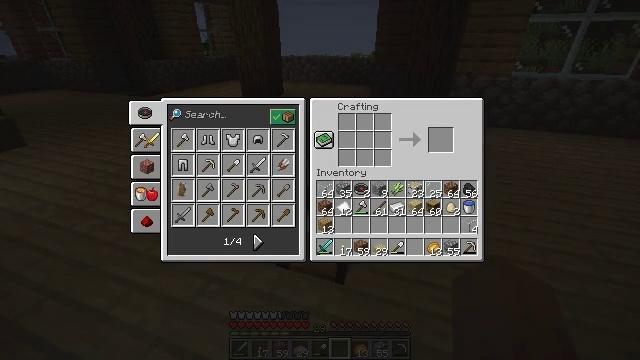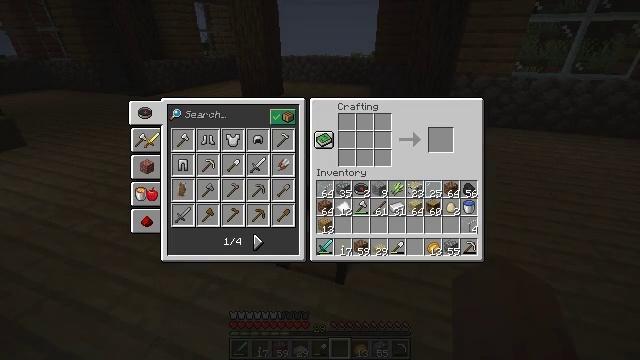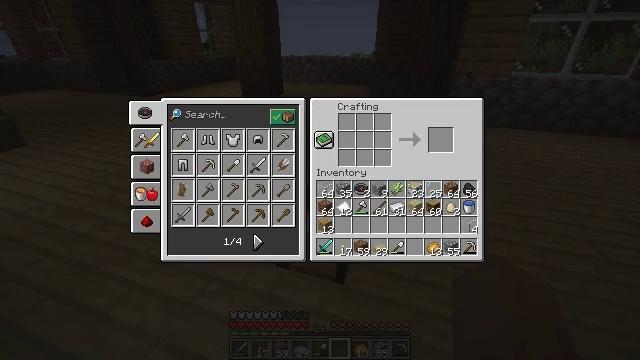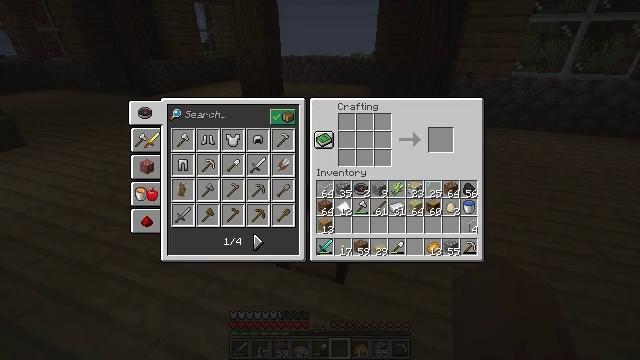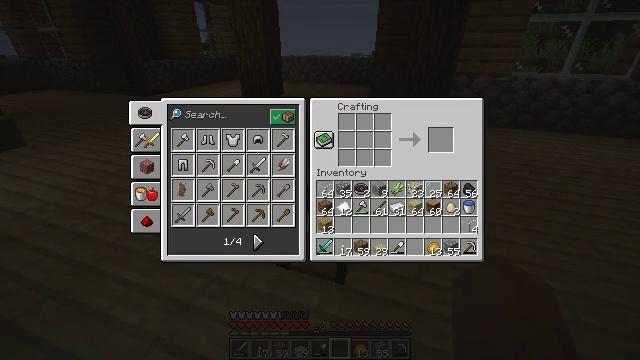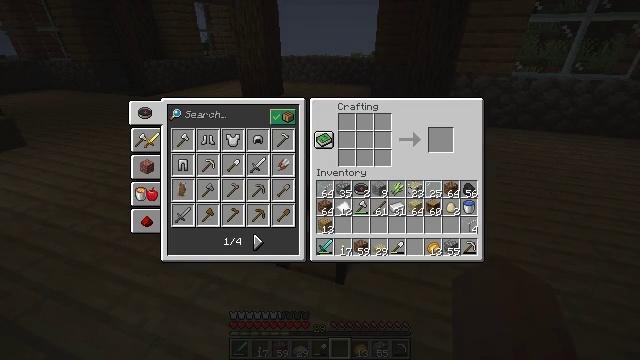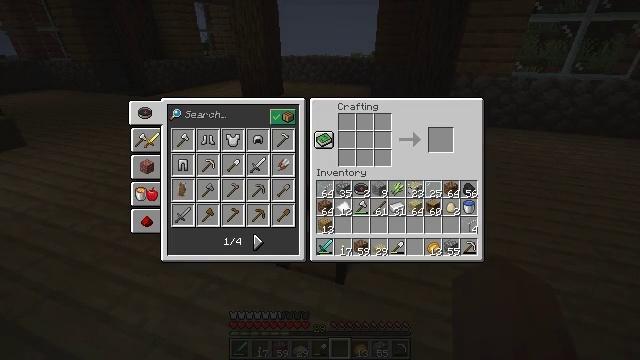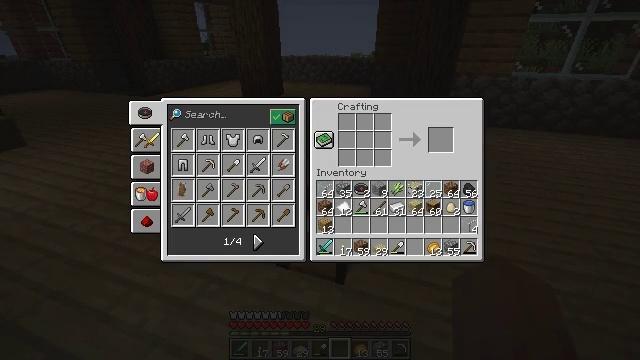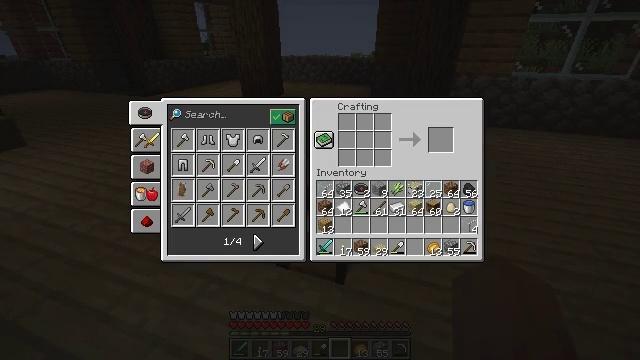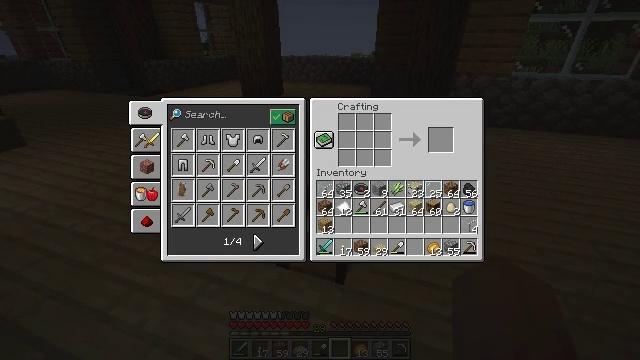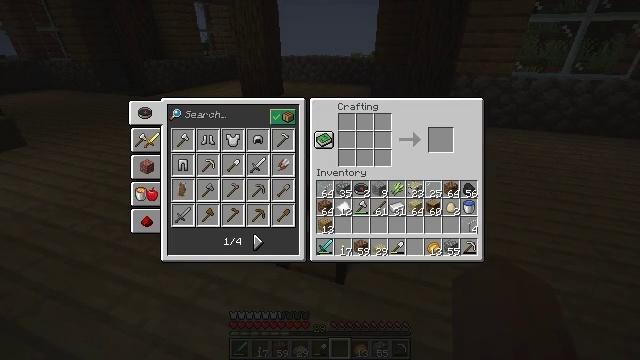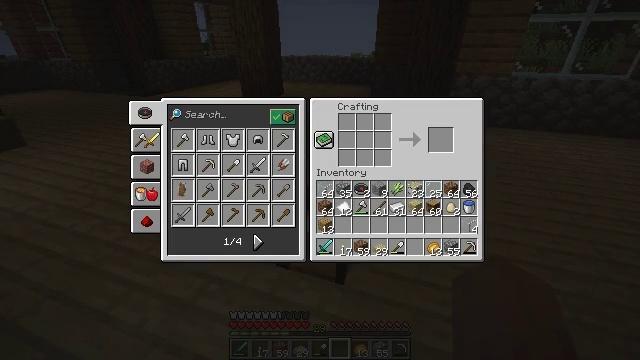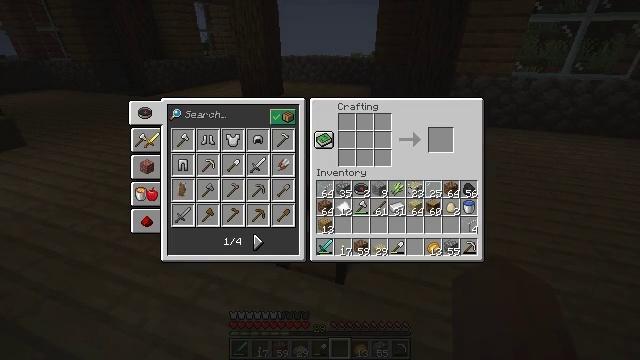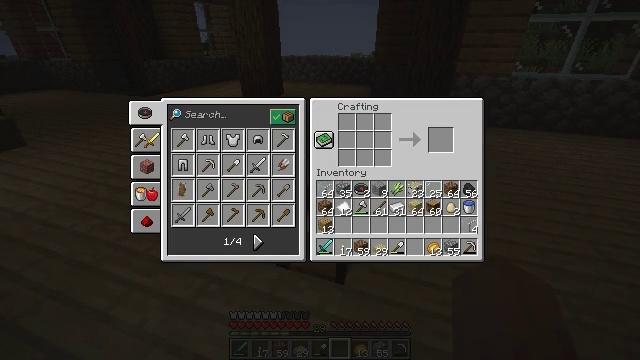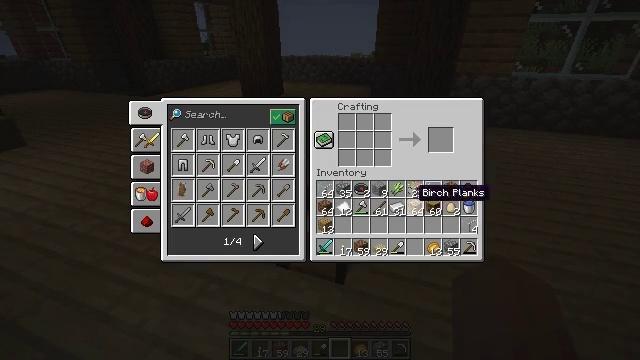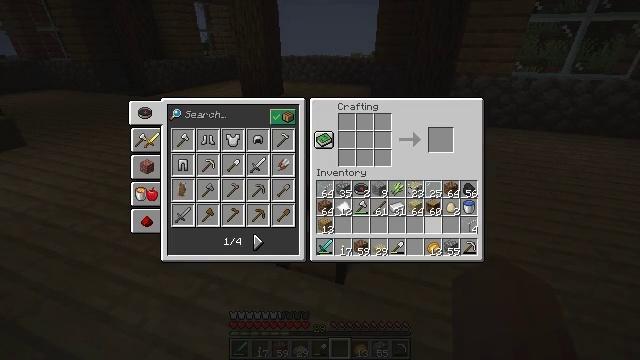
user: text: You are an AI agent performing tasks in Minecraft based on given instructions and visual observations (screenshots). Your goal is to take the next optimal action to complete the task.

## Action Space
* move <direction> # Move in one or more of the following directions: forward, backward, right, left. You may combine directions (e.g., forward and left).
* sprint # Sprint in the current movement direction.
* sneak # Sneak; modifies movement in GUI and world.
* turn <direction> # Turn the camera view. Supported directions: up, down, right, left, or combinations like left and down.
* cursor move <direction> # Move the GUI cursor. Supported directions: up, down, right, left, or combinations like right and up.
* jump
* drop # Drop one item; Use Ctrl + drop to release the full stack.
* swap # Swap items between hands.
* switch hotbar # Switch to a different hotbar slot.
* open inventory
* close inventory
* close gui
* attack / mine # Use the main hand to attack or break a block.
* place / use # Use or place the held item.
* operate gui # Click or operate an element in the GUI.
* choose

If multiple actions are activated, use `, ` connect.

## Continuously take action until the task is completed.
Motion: motion action
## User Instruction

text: Use the crafting table to make birch stairs.
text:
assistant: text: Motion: no_op
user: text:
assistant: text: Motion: no_op
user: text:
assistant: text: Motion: no_op
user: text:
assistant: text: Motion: no_op
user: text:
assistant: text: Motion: no_op
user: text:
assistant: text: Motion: no_op
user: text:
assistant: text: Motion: no_op
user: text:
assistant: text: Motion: no_op
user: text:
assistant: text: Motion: no_op
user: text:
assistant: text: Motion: no_op
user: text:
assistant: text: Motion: no_op
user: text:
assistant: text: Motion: cursor move right
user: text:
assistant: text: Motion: cursor move right
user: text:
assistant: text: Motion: cursor move right and down
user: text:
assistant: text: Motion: cursor move right and down
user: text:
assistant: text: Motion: cursor move right and down
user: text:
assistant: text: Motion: no_op
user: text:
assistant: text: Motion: no_op
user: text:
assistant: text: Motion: no_op
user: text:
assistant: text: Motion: no_op
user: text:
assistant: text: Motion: no_op
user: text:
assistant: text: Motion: no_op
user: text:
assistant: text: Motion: no_op
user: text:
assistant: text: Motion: no_op
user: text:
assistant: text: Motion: no_op
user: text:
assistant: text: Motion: no_op
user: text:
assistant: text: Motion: no_op
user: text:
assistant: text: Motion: no_op
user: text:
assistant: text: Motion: no_op
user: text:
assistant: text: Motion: no_op